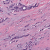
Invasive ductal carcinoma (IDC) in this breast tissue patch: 1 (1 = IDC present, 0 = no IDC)